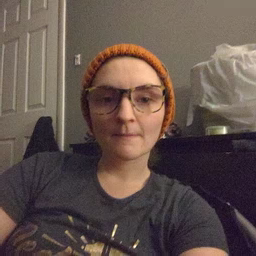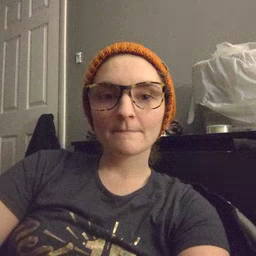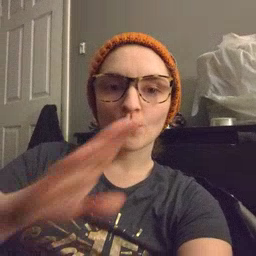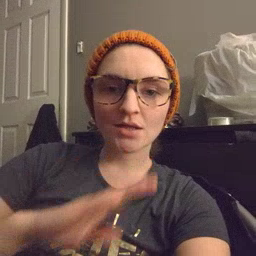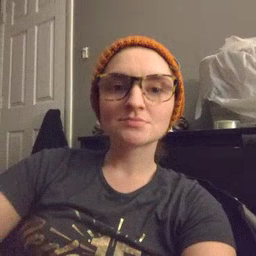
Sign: quiet